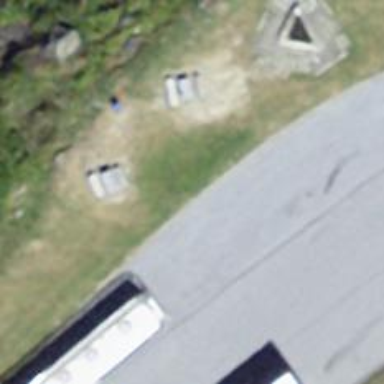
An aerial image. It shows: Picnic table located in leisure land area.